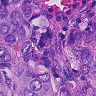
Metastatic tissue present: yes